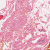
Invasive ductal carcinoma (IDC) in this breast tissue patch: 0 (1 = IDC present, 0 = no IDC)